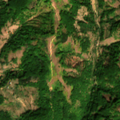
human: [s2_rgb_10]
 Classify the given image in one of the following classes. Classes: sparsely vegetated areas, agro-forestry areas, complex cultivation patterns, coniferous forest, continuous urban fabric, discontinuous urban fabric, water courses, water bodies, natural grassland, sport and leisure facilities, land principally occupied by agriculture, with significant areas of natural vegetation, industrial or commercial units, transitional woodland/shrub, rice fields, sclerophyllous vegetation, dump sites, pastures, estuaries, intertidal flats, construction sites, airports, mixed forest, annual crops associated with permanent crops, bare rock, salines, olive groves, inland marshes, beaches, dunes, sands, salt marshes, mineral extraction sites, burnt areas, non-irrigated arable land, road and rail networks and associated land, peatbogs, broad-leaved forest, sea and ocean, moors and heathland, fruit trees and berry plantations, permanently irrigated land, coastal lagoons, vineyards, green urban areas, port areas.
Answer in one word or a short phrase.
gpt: land principally occupied by agriculture, with significant areas of natural vegetation, broad-leaved forest, transitional woodland/shrub